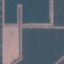
Land use / land cover class: AnnualCrop